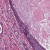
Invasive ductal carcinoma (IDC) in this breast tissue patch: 1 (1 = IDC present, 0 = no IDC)